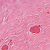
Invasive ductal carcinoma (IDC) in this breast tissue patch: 0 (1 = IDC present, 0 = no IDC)